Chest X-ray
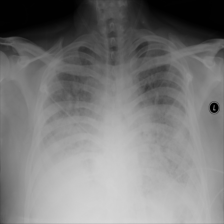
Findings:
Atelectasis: negative
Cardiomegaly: negative
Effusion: negative
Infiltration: negative
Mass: negative
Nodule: negative
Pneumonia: negative
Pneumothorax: negative
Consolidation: negative
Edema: negative
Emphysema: negative
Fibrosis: negative
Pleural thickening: negative
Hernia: negative